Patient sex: F
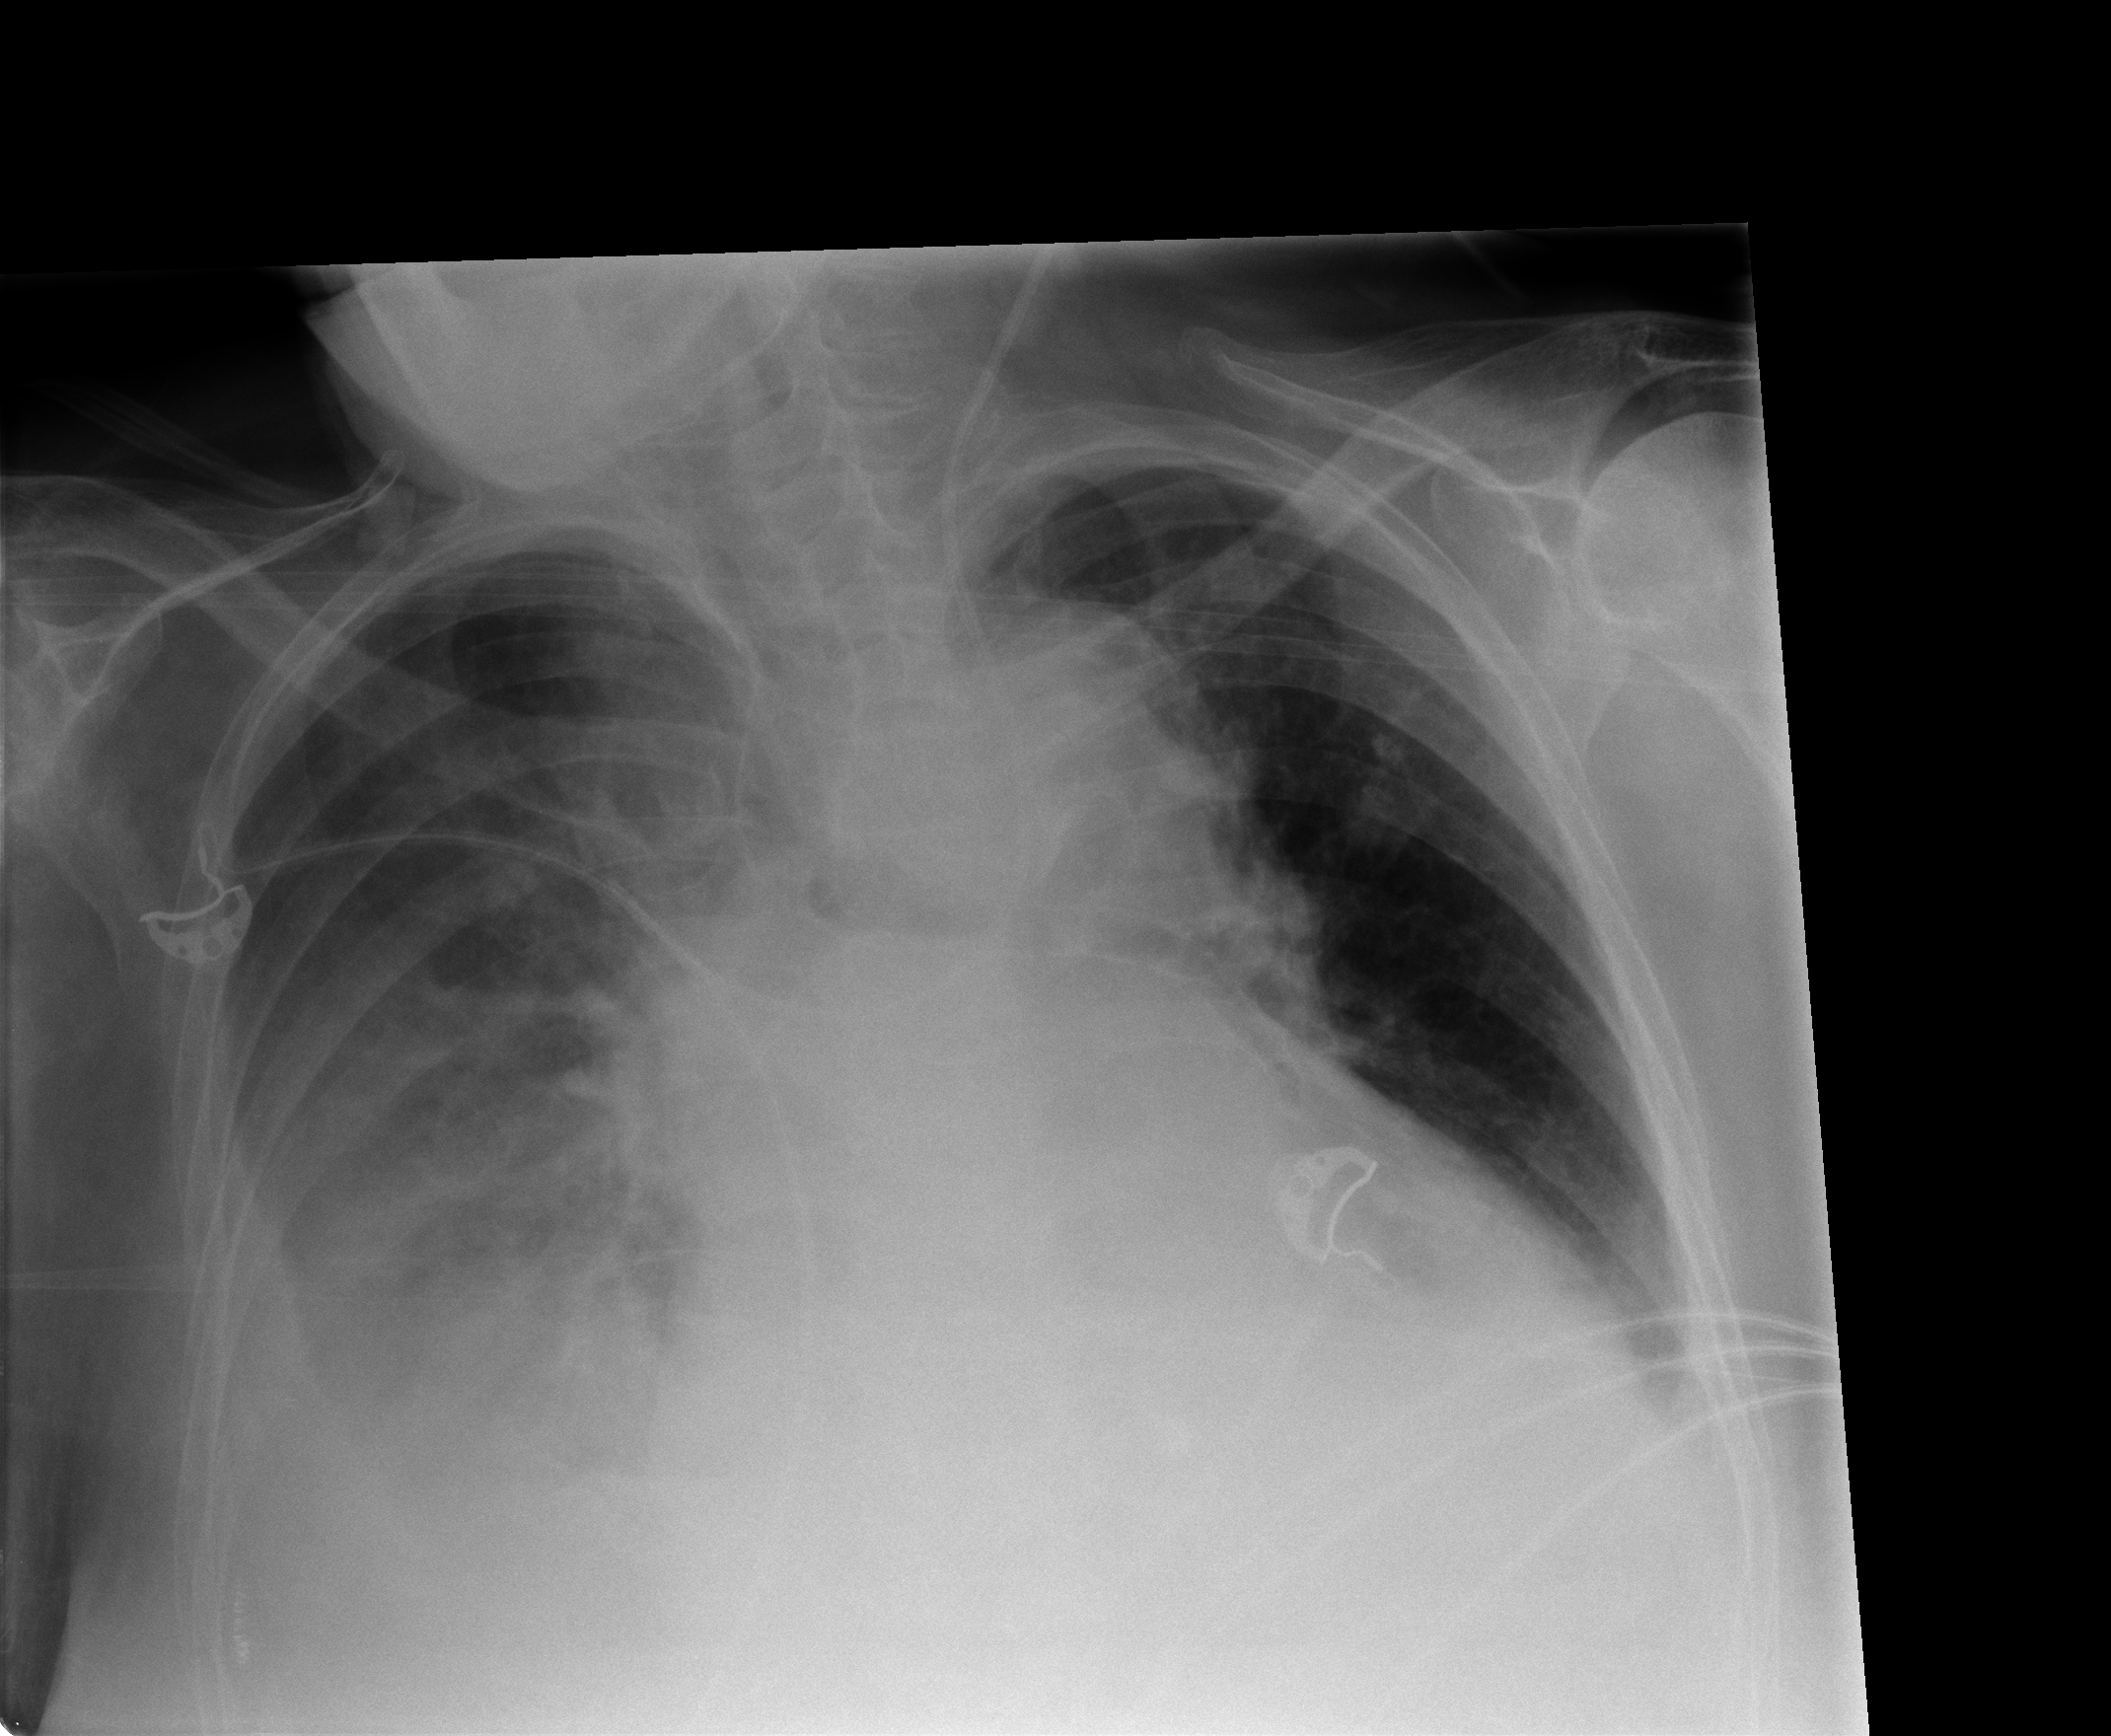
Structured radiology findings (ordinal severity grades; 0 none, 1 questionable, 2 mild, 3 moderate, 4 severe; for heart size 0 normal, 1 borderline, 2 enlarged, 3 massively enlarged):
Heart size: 3
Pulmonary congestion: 0
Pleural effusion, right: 3
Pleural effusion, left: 0
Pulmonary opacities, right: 0
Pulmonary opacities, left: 0
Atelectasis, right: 2
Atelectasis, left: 0